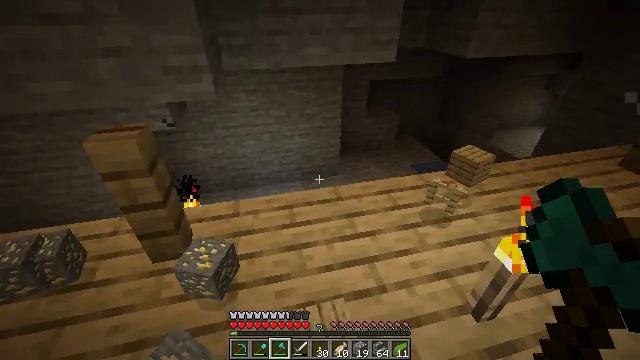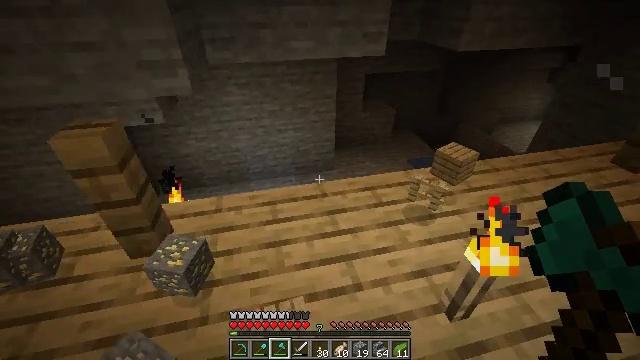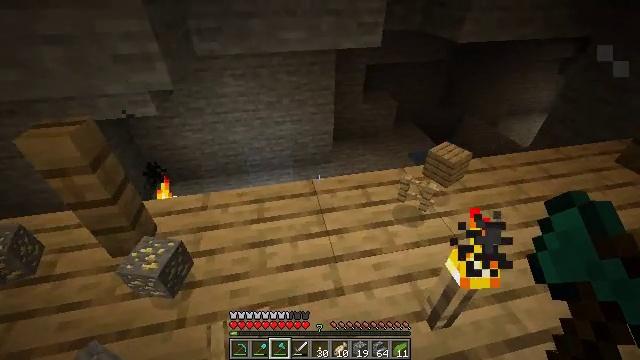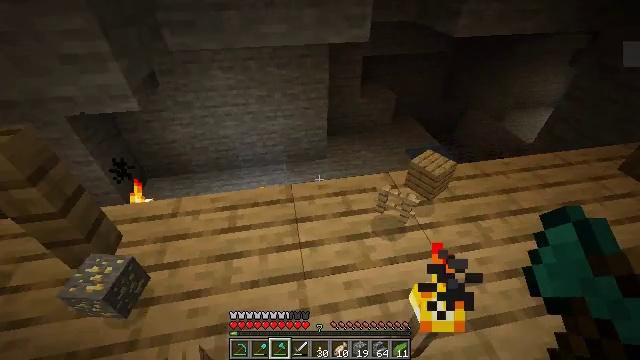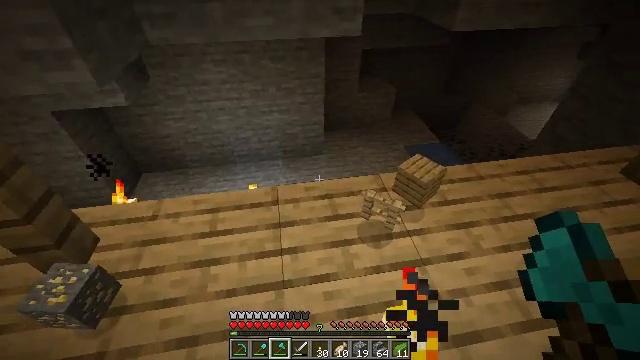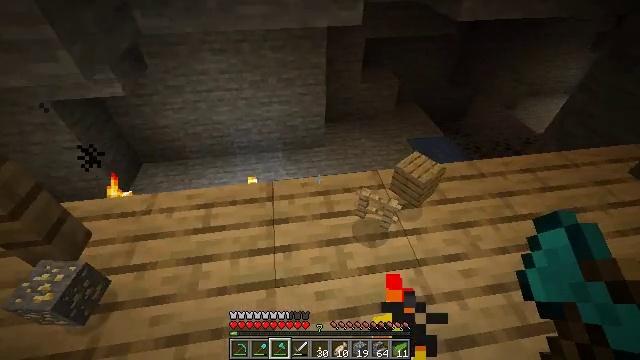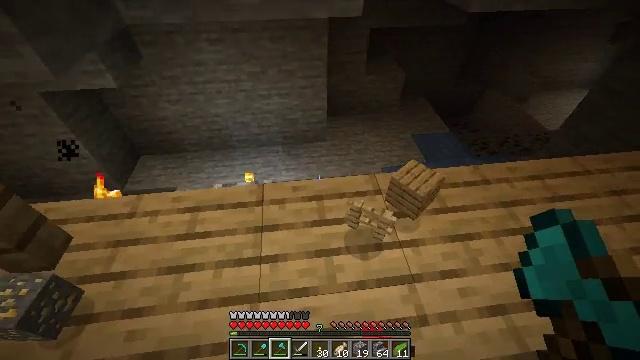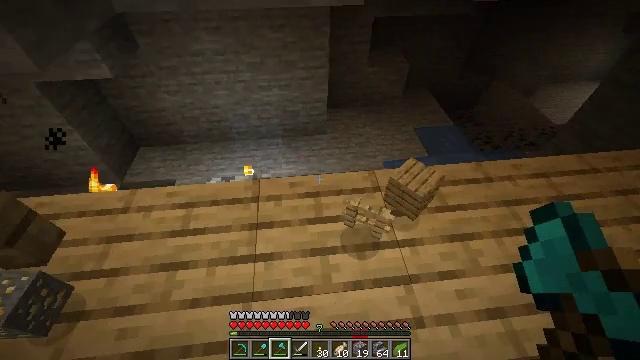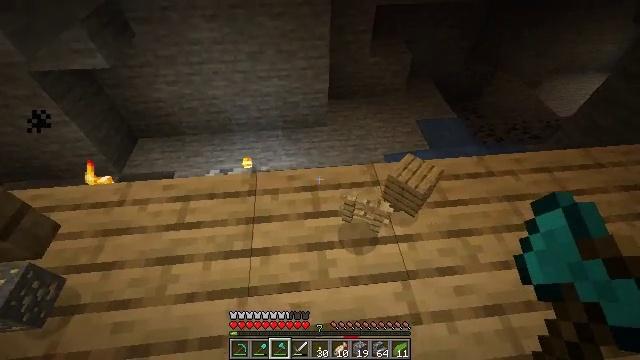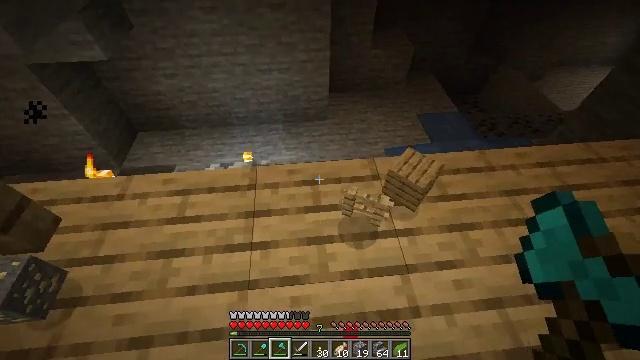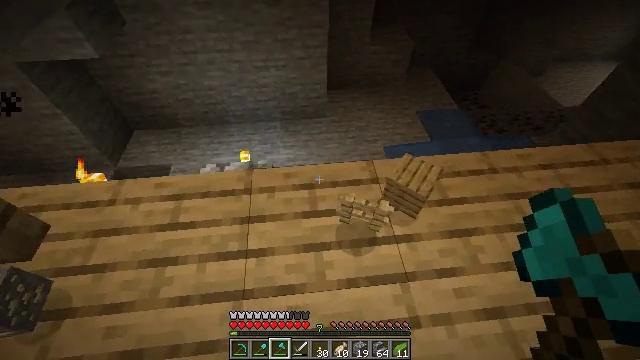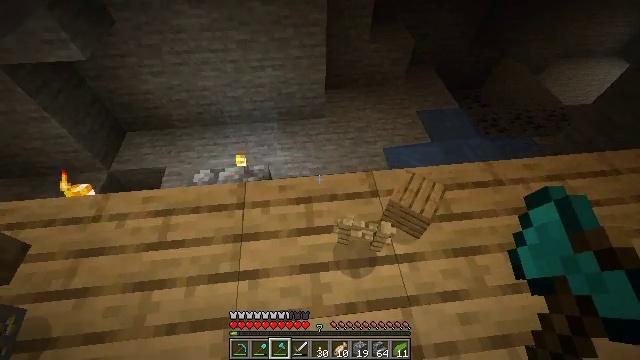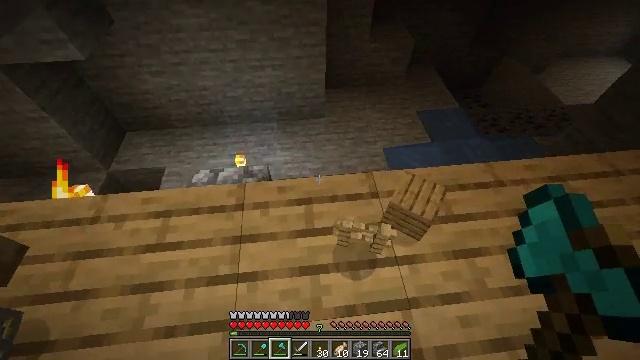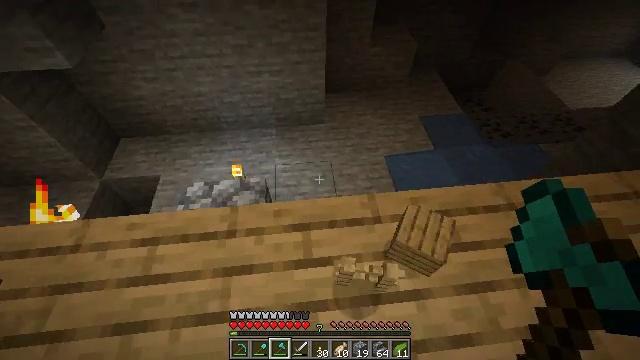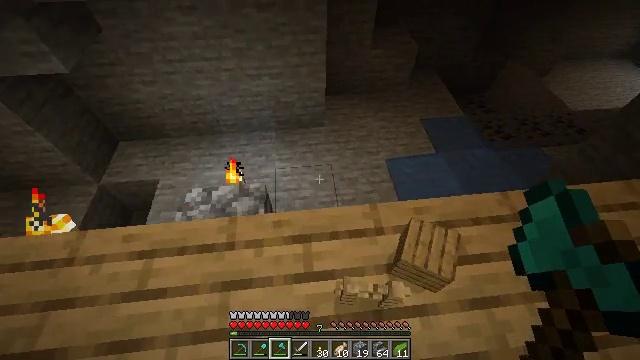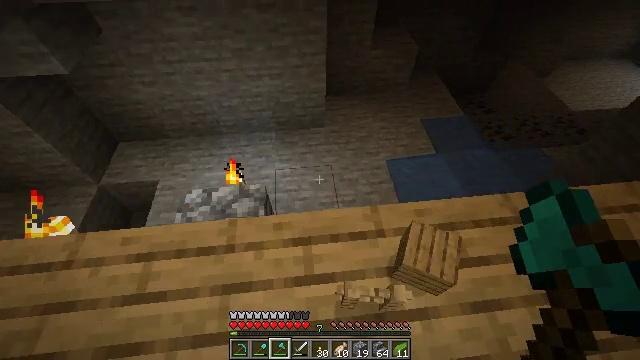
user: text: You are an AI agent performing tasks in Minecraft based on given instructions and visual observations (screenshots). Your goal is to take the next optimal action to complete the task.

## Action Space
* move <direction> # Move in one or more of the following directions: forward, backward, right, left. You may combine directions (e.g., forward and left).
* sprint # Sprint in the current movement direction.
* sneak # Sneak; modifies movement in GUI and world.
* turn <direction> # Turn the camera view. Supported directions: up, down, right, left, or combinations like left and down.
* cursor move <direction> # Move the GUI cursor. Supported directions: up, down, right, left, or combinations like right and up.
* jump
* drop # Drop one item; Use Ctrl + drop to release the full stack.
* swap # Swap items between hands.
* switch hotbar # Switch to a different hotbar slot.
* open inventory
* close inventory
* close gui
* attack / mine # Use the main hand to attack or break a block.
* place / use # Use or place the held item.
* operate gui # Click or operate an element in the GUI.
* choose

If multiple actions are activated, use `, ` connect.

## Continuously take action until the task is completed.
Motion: motion action
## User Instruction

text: Drop a dandelion.
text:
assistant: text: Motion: move forward and move right, turn down
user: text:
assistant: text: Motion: move forward and move right, turn left and down
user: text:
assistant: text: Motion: move forward and move right, turn left and down
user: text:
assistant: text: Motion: move forward and move right, turn down
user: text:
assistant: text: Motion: move forward, turn left and down
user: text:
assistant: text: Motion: turn left and down
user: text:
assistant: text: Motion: turn down
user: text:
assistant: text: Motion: turn down
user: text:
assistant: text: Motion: turn down
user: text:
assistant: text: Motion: move forward, turn down
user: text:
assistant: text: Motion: move forward, turn down
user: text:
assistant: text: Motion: move forward
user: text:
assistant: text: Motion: no_op
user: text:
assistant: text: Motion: no_op
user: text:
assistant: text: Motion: no_op
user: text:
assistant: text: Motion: no_op
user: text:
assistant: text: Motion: no_op
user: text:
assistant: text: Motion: turn right
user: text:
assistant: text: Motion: turn right and up
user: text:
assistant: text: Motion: turn right and up
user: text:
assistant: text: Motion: turn right and up
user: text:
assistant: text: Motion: turn right and up
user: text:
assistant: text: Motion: turn right and up
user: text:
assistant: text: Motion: no_op
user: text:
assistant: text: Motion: no_op
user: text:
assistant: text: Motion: no_op
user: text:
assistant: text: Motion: no_op
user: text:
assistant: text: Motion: no_op
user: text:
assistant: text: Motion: turn right
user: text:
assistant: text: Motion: no_op